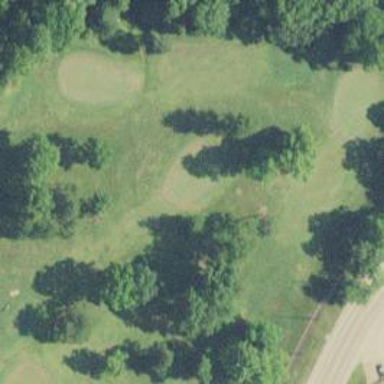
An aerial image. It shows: Golf hole.